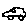
Label: car